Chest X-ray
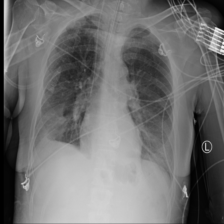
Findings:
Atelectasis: negative
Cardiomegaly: negative
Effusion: positive
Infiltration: negative
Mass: negative
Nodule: negative
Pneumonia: negative
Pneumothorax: negative
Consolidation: negative
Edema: negative
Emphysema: negative
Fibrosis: negative
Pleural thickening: negative
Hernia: negative